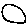
Label: circle